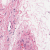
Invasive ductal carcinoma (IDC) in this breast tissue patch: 0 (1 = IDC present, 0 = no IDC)